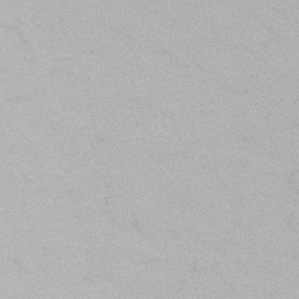
Label: frost